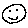
Label: smiley face